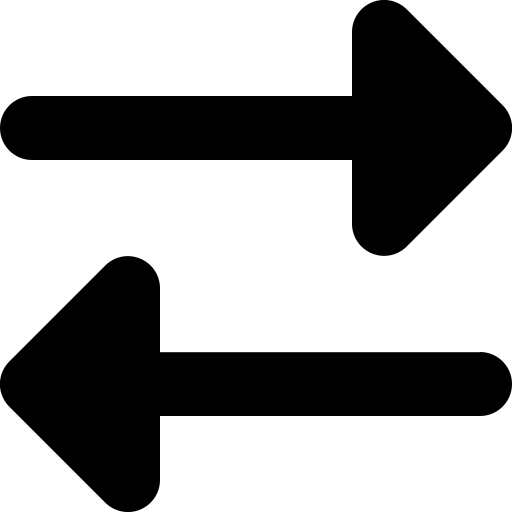
Tags: icon, FontAwesome, fa-icon, solid, right, left